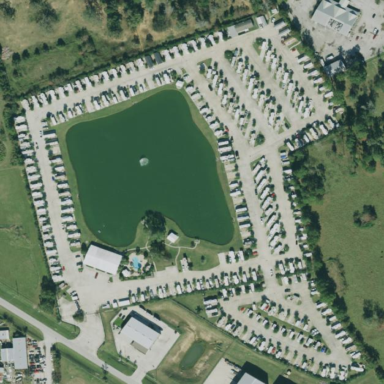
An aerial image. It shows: Caravan site for tourism.